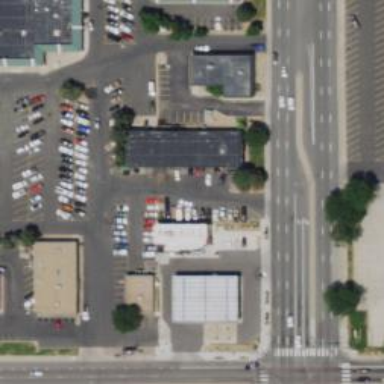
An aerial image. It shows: Parking space.